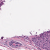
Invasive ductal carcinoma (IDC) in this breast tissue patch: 1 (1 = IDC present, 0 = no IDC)